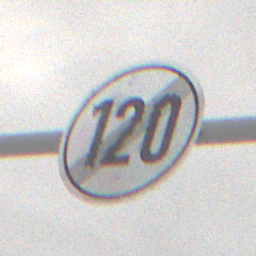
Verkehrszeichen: EndeGeschwindigkeit120
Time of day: MorningAfternoon
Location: Outdoor (Nature)
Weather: Overcast
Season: Winter
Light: Natural